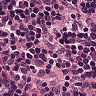
Metastatic tissue present: no